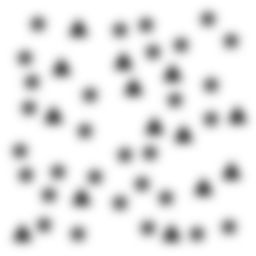
Squares: 0
Triangles: 14
Stars: 30
Total shapes: 44